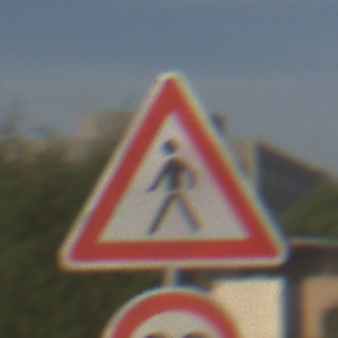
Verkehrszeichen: FussgaengerRechts
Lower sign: Geschwindigkeit80
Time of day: SunriseSunset
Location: Outdoor (Suburban)
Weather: PartlyCloudy
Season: NotSpecified
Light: Natural